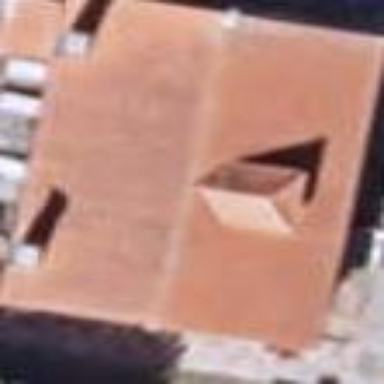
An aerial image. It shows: Simple house.